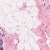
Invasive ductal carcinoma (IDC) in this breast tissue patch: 0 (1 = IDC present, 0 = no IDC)